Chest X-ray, PA view. Patient: 16 years old, sex F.
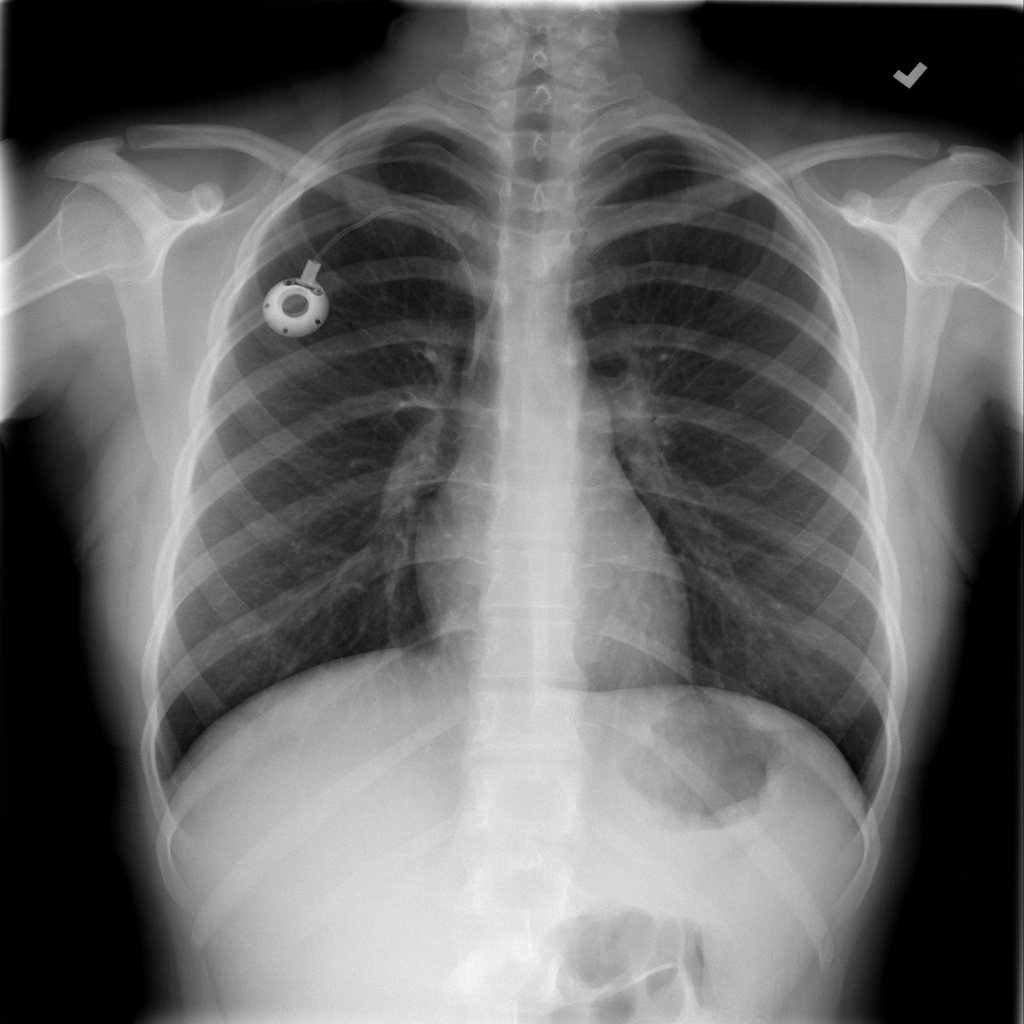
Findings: No Finding